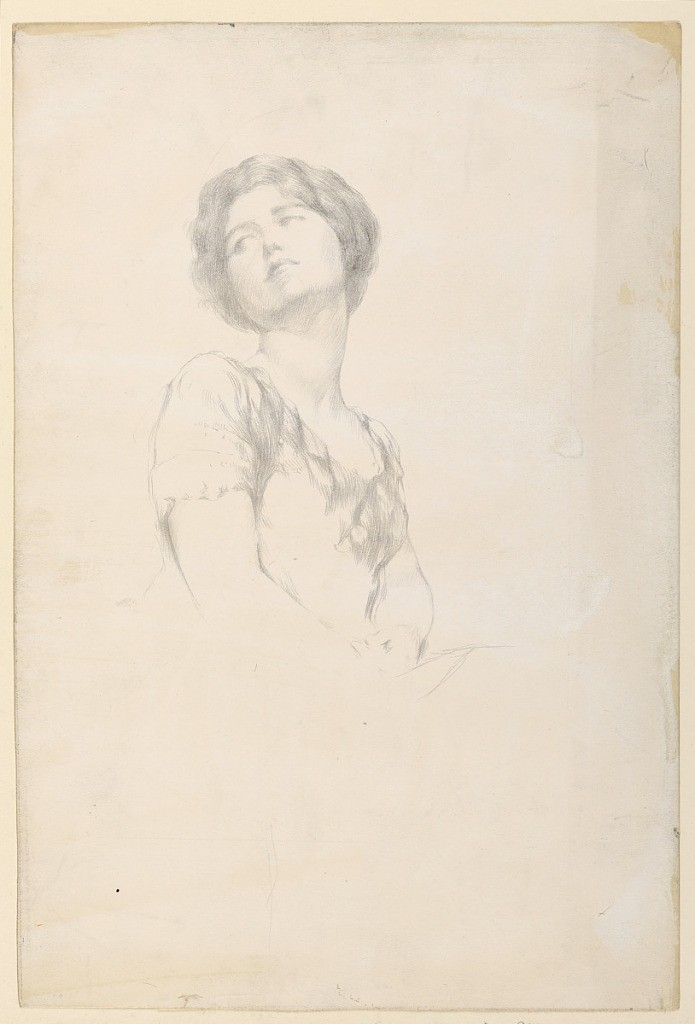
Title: Portrait of a Woman
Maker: Philip Leslie Hale, American, 1865–1931
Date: ca. 1900
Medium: Silverpoint on prepared paper
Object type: Drawing
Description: Half-length figure of a woman turned toward the right, her head inclined over her right shoulder.